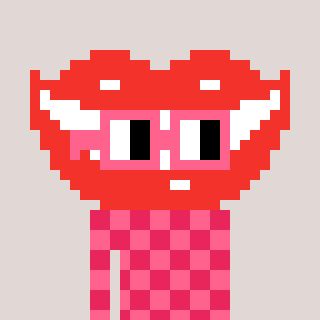
a pixel art character with square pink glasses, a smile-shaped head and a redpinkish-colored body on a warm background